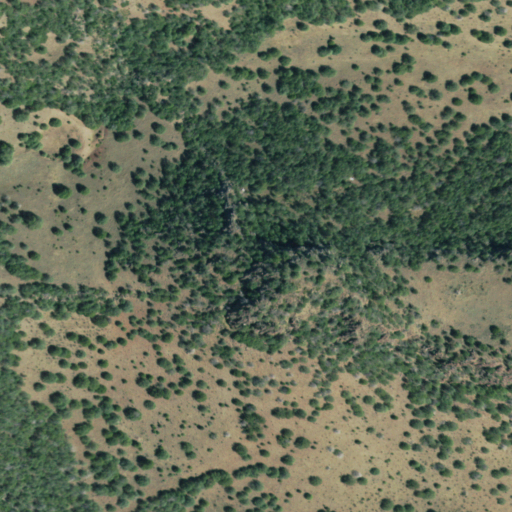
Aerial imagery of mountain in Colorado named Mesa de Maya containing evergreen forest and shrub